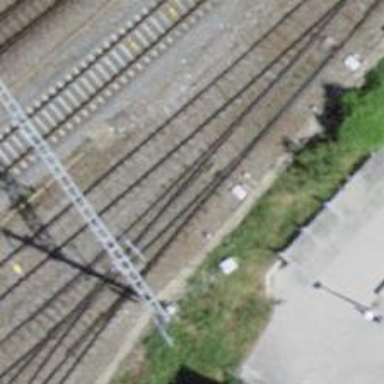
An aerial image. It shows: Railway siding with one electrified track and contact line.